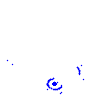
Particle: pion